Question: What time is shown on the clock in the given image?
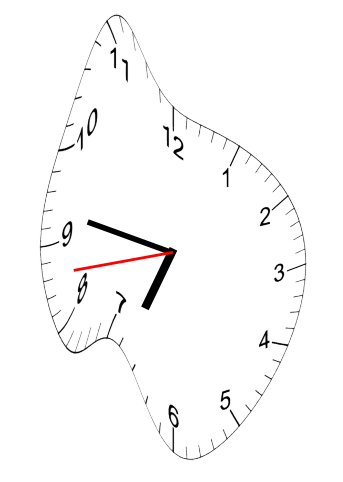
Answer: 06:46:43